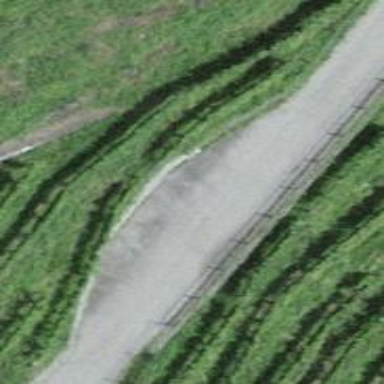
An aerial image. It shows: Passing place on the road.